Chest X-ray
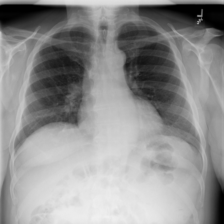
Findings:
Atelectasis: negative
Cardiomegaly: negative
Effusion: negative
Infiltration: negative
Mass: negative
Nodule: negative
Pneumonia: negative
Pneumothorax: negative
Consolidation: negative
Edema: negative
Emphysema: negative
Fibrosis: negative
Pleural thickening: negative
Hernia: negative